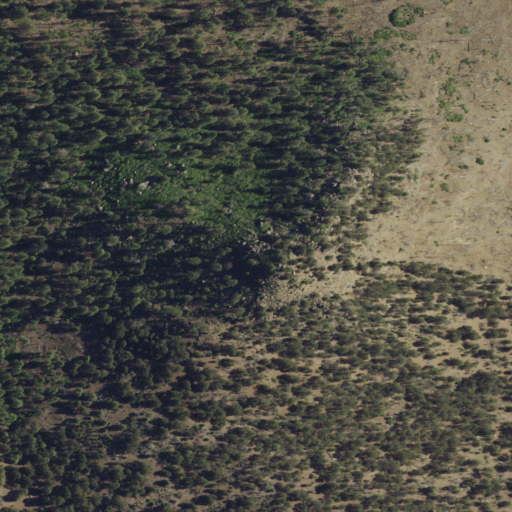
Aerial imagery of mountain in New Mexico named Los Cerritos containing evergreen forest and shrub